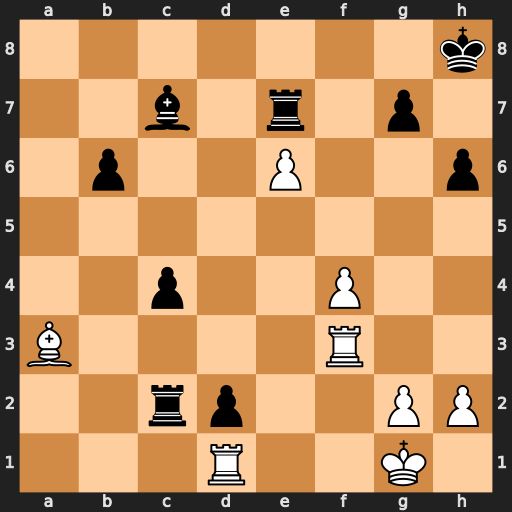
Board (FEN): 7k/2b1r1p1/1p2P2p/8/2p2P2/B4R2/2rp2PP/3R2K1
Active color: w
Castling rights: -
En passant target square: -
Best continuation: Bxe7 Rc1 Rff1 Rxd1 Rxd1 c3 Ba3